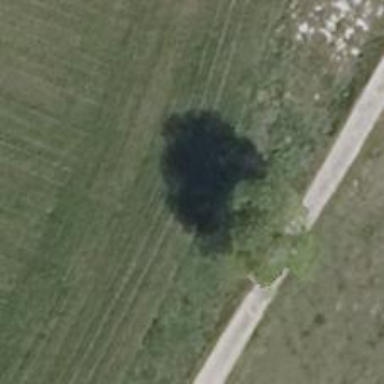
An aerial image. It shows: Deciduous tree with broadleaved leaves.